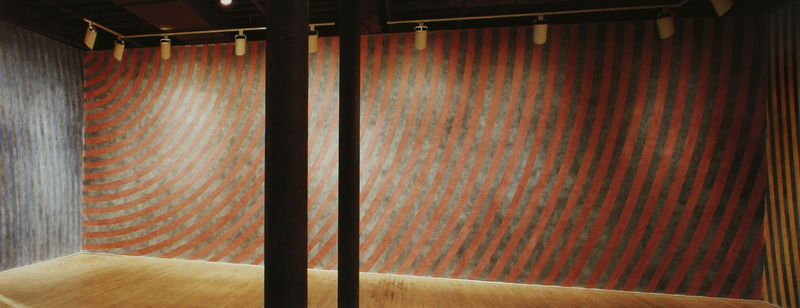
Titel: Installation Rhona Hoffman Gallery, Chicago - Arcs
Künstler: Sol Lewitt
Standort: Chicago
Institution: Privatsammlung
Schlagwörter: blau, gelb, braun, grau, holz, lampen, licht, raum, säulen, rot, wand, boden, kreis, welle, wellen, ecke, linien, holzboden, streifen, striche, foto, fotografie, photographie, wände, strich, kreise, photo, ausstellung, installation, bleu, zirkel, sol lewitt, reflektoren, circles